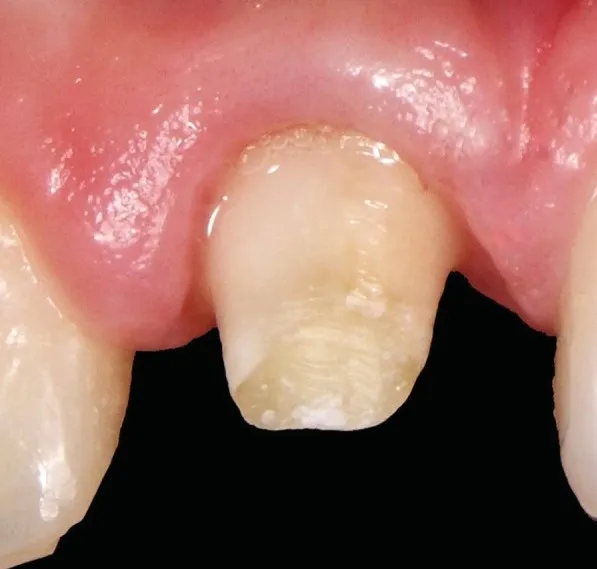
Appearance after 4 weeks of soft tissue stabilization.
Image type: medical_photograph (other_medical_photograph)